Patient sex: M
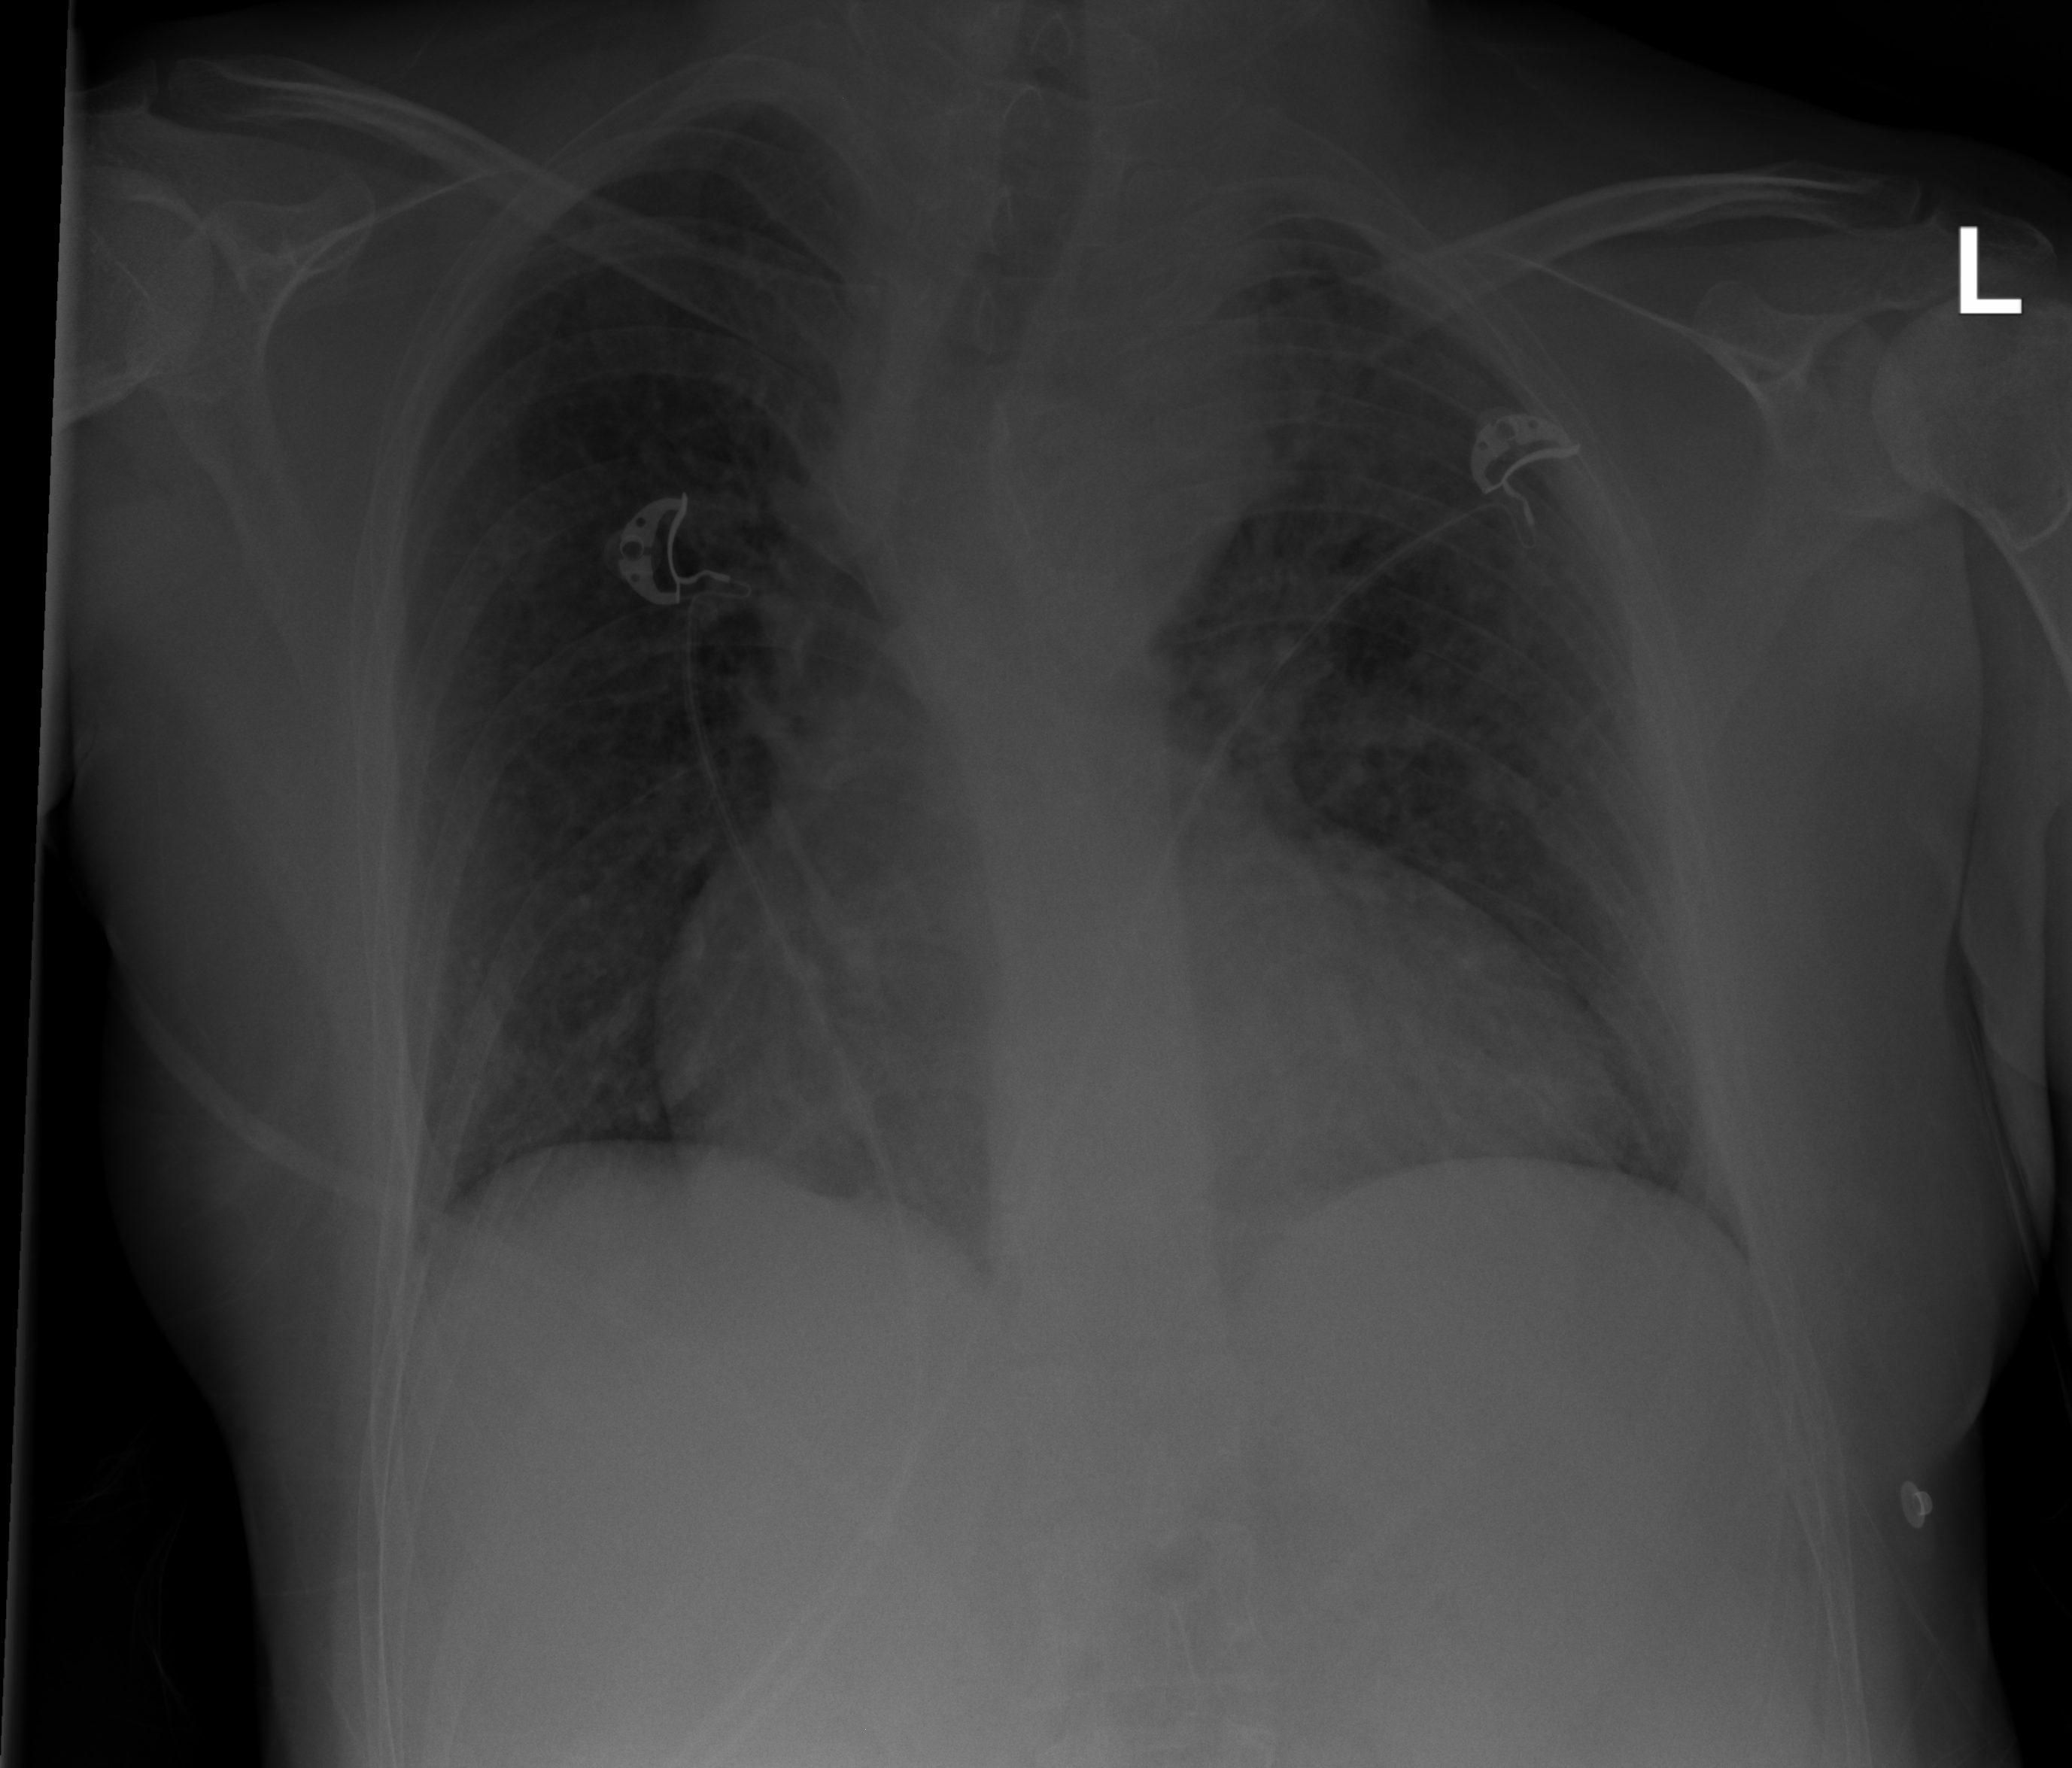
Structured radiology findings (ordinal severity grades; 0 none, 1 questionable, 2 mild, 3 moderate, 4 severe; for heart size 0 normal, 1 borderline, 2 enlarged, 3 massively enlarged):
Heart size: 2
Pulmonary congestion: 2
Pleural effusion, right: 0
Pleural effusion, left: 0
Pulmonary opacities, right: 2
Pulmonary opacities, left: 2
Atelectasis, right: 0
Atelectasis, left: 0